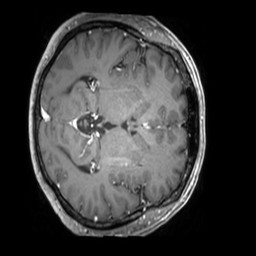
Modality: T1w
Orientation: axial
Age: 60
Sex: male
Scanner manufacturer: philips
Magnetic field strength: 3 T
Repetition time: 0.009895 s
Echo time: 0.004605 s